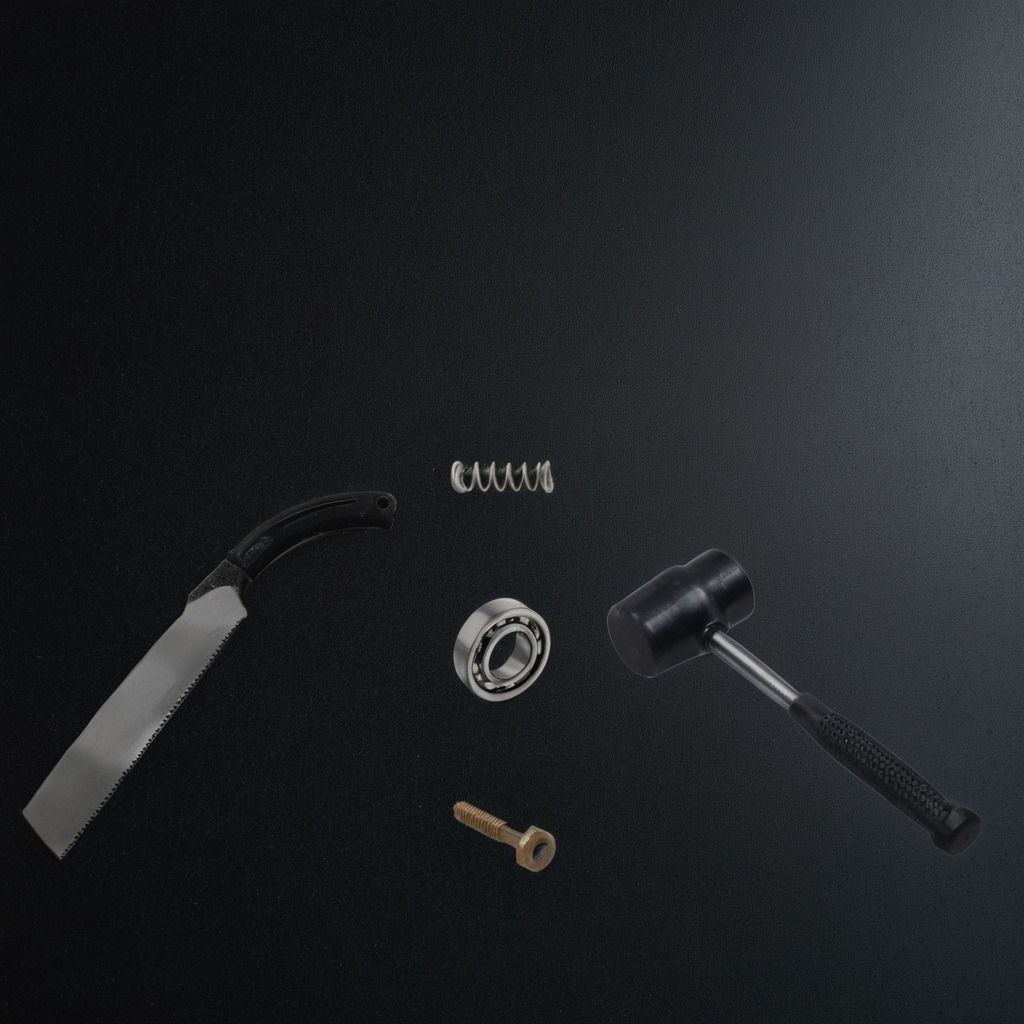
A ball bearing, a hammer, a machine screw, a coiled metal spring, and a handheld metal saw are lying on a clean granite tabletop covered with a black rubber mat inside a workshop at night dim ambient light soft shadows worn but beneath the mat.